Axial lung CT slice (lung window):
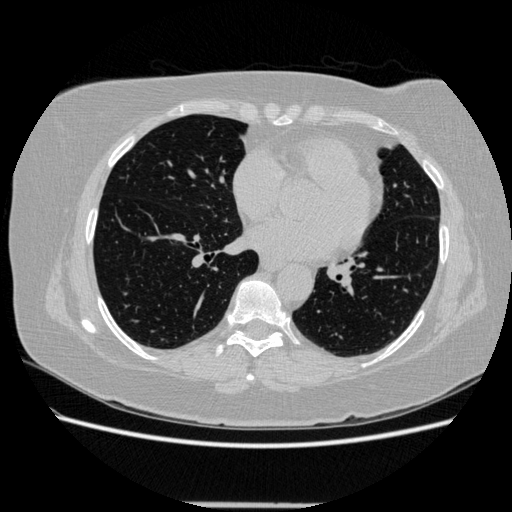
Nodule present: no